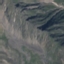
Land use / land cover: HerbaceousVegetation